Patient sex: F
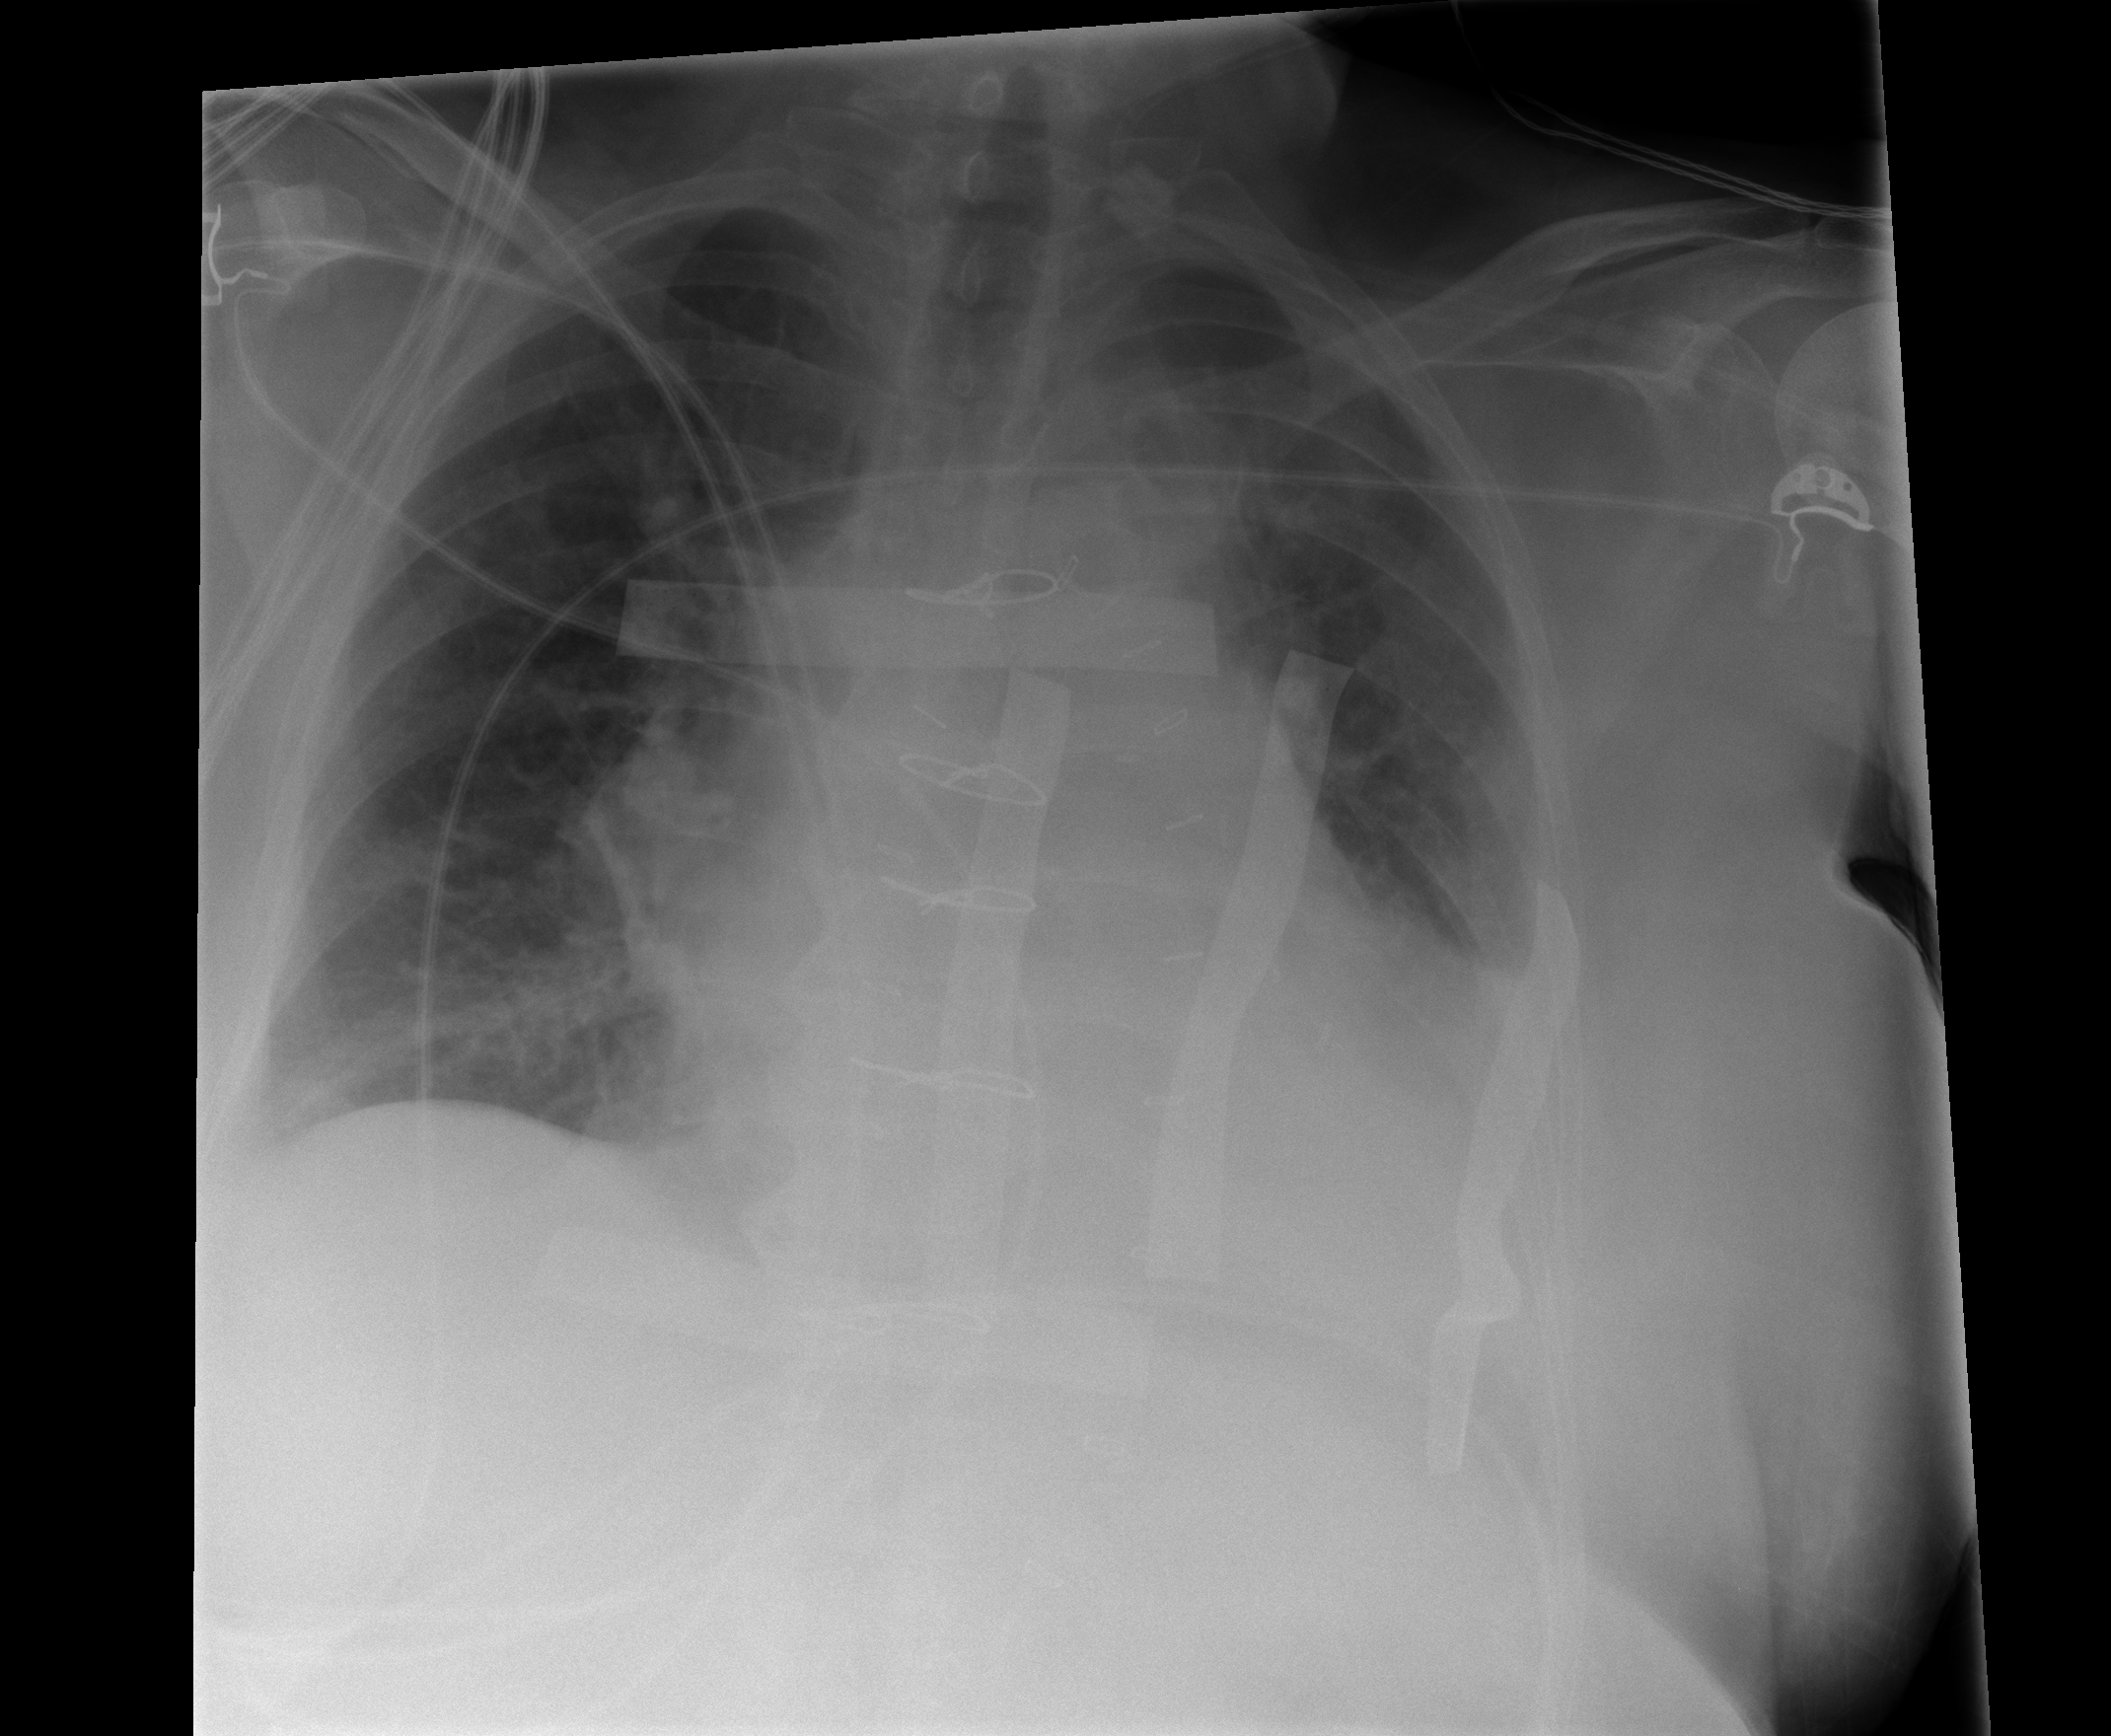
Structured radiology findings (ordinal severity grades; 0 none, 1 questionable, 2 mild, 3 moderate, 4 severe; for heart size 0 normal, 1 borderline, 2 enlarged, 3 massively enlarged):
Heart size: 2
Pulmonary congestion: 2
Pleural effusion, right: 0
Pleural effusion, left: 2
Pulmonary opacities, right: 0
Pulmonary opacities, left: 2
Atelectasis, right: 2
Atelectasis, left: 2